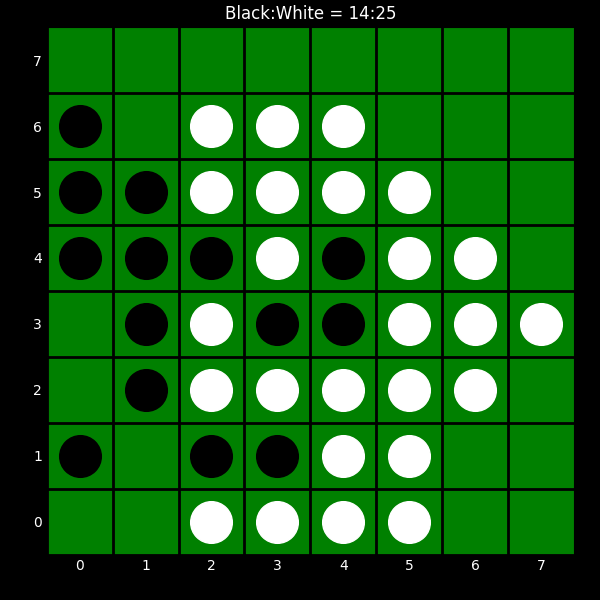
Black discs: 14
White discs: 25